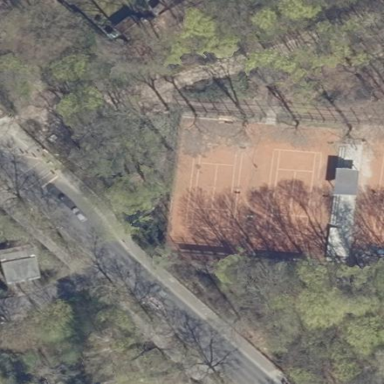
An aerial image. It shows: Clay tennis court on pitch.